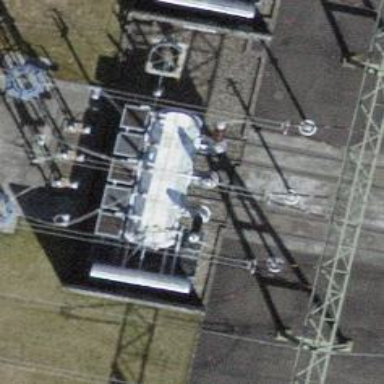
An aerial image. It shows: Transformer.